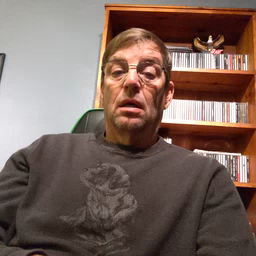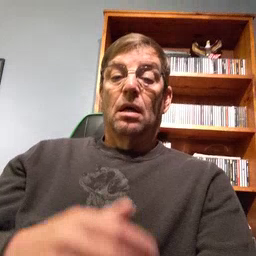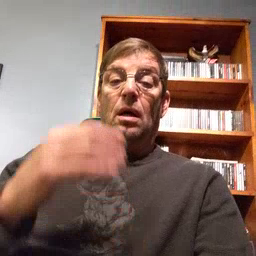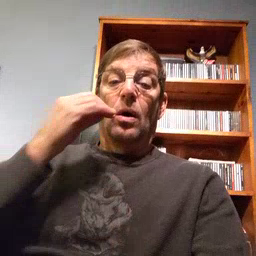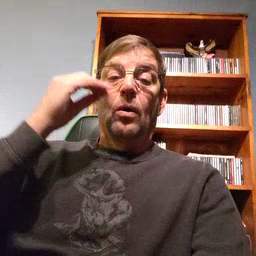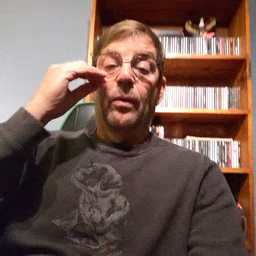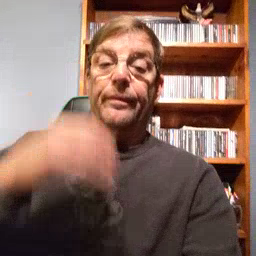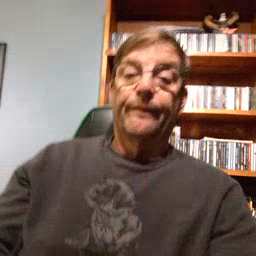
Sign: home